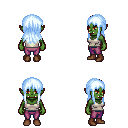
a pixel art fantasy rpg character, female body template, orc, green skin, white pirate shirt, magenta pants, white cyan unkempt hairstyle, brown shoes, four views (front, back, left, right), 2x2 character sprite sheet, small pixel art, hard edges, no anti-aliasing